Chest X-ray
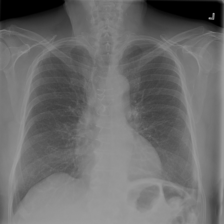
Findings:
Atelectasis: positive
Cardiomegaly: negative
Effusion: negative
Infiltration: negative
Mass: negative
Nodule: negative
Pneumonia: negative
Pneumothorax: negative
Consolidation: negative
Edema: negative
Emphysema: negative
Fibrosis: negative
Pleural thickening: negative
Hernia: negative